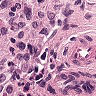
Metastatic tissue present: no